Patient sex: F
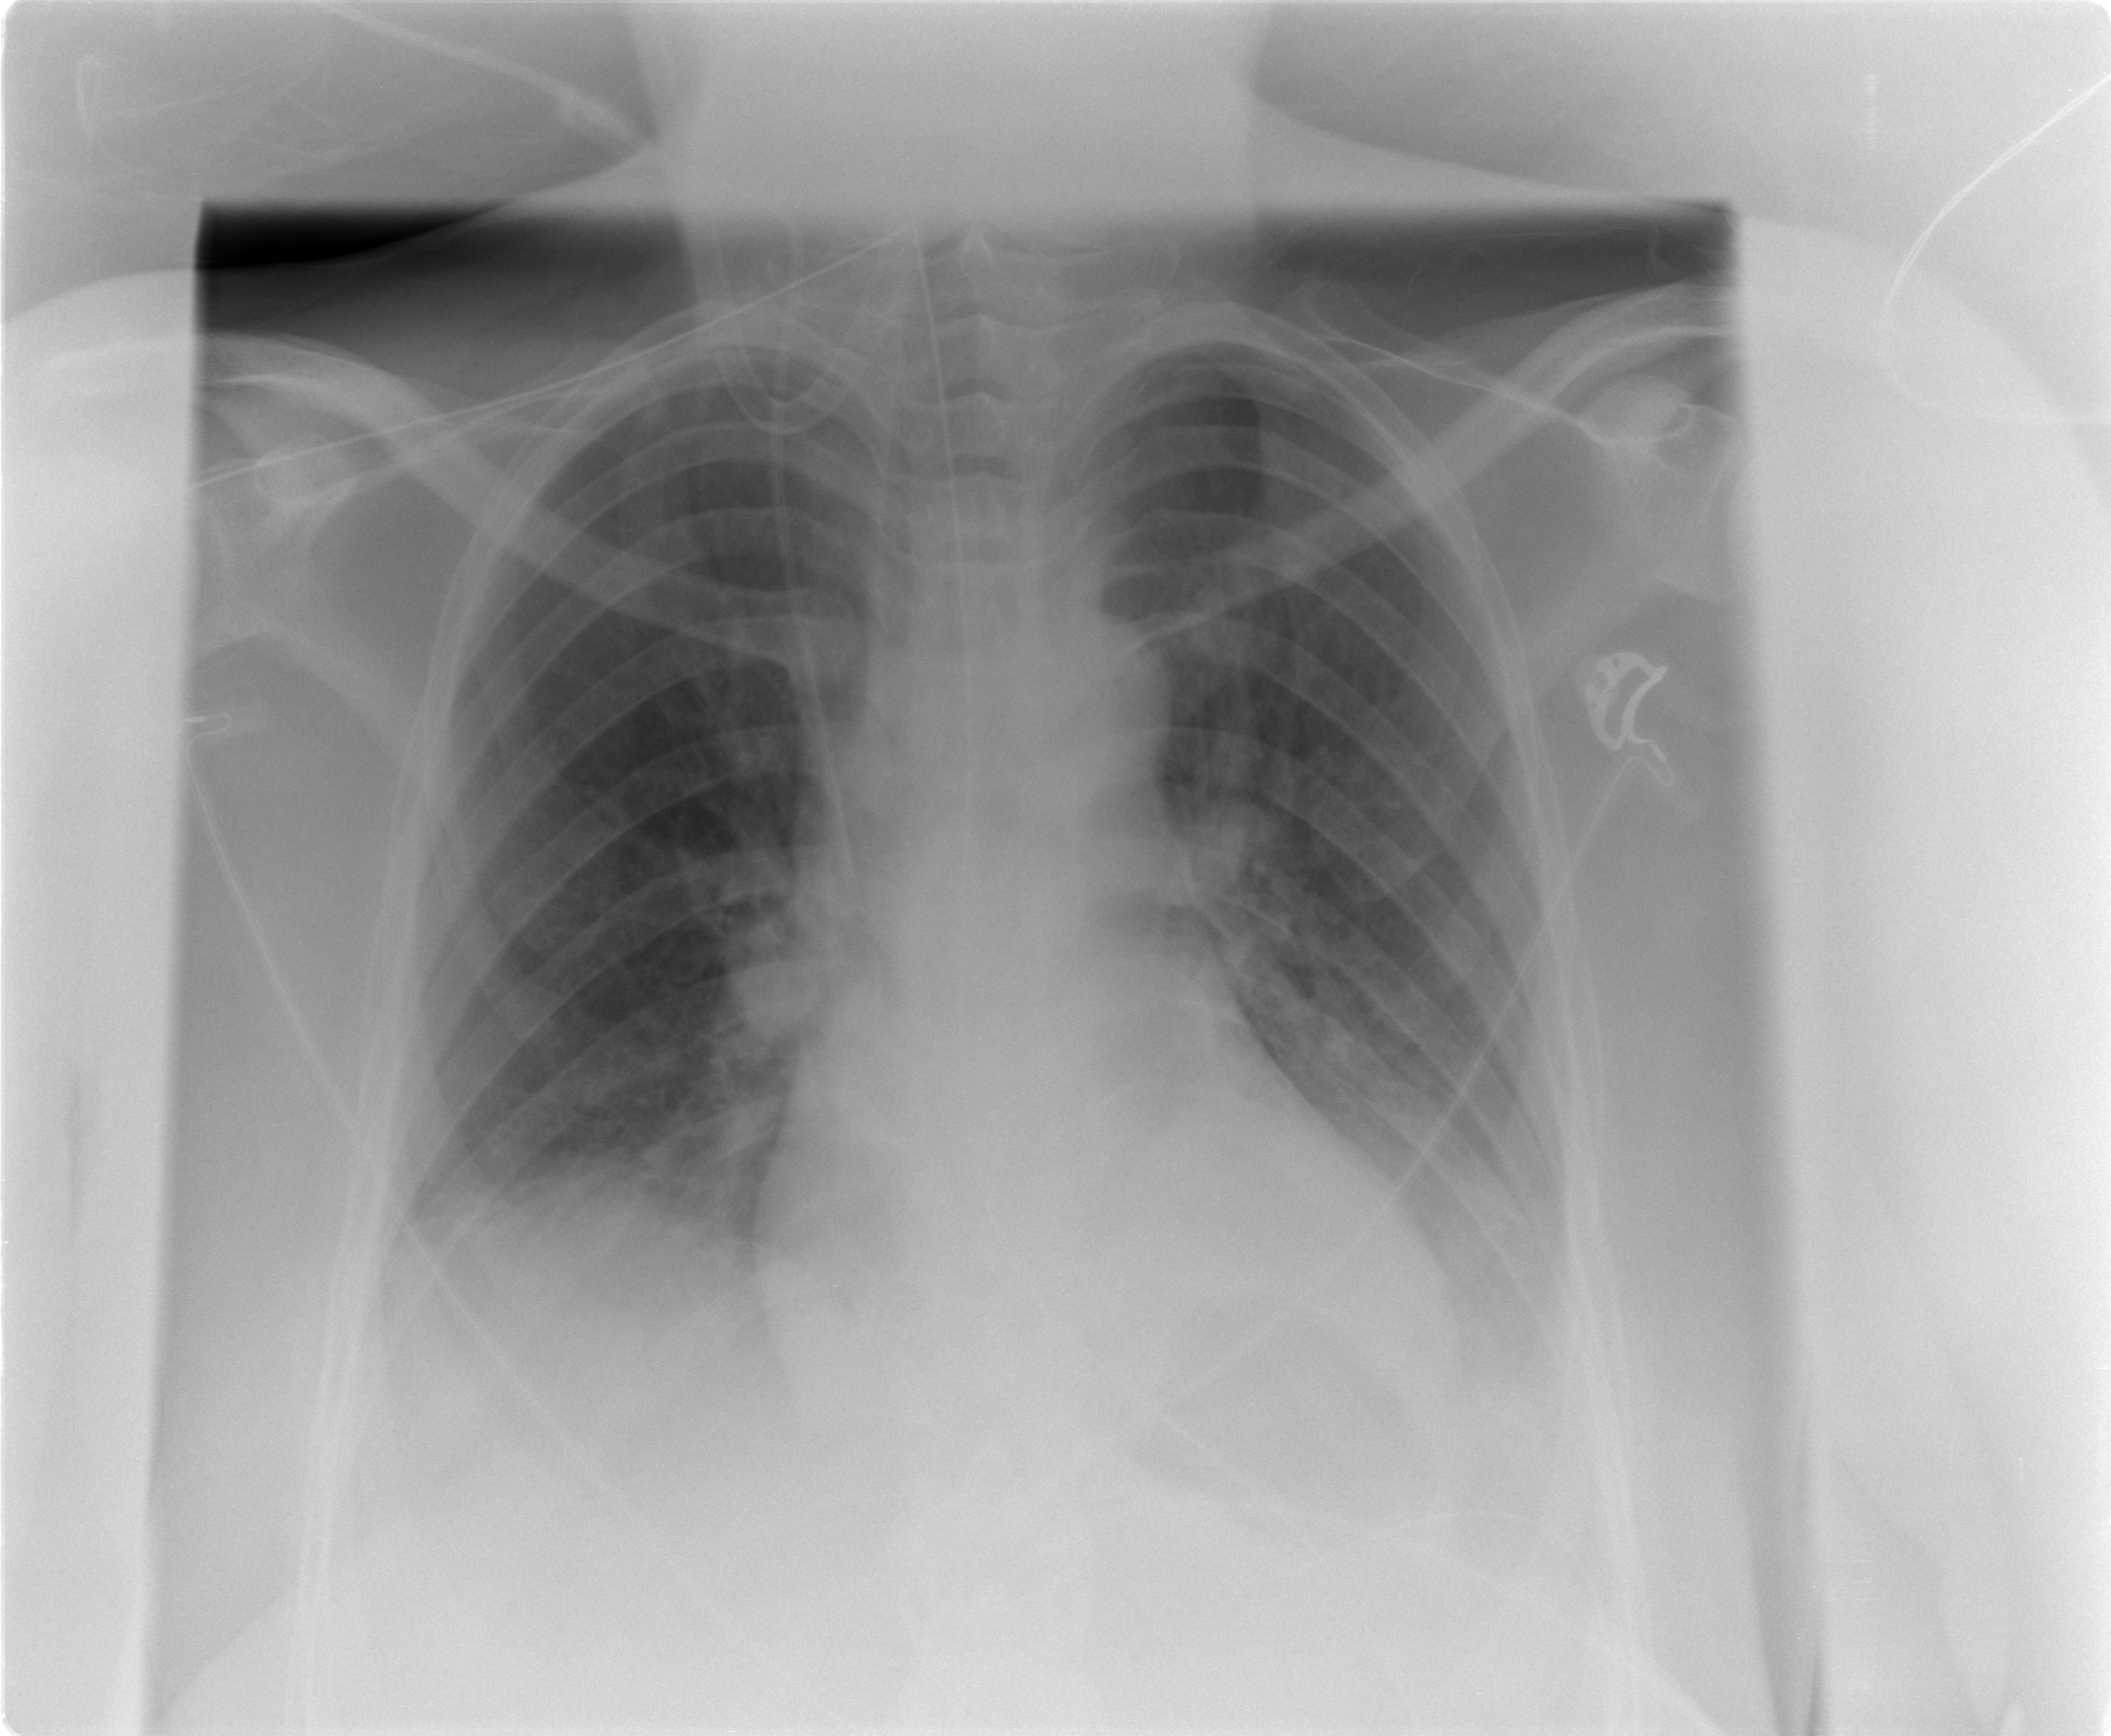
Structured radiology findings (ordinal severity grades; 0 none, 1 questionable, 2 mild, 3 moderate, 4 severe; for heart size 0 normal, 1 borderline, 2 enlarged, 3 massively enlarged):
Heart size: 0
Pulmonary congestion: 2
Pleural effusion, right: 2
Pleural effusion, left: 2
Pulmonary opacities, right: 0
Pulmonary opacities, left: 0
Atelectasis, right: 0
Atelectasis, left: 0